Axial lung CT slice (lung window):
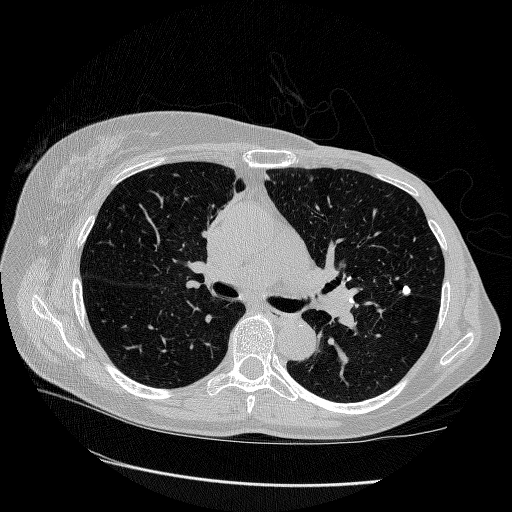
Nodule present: yes
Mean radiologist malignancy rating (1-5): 1.75